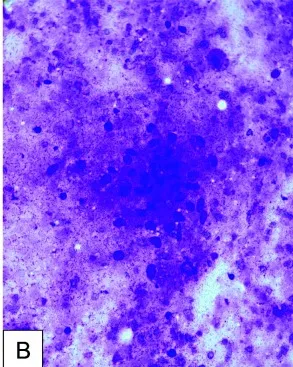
Cytopathological examination. Collection of epithelioid cells, lymphocytes, plasma cells and cyst macrophages with necrotic background.
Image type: pathology (giemsa)